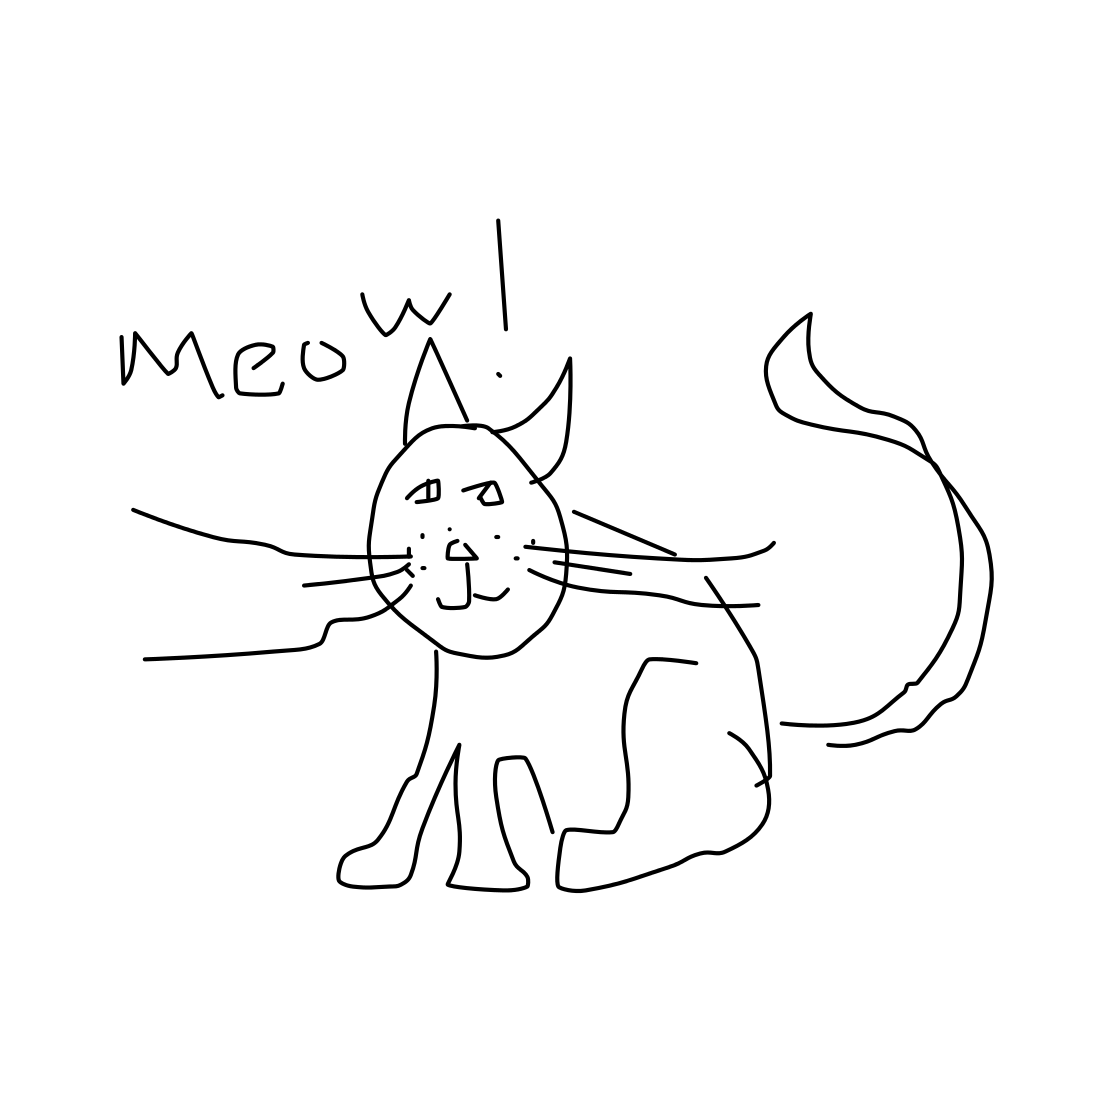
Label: cat